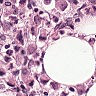
Metastatic tissue present: yes